Field crop: tomato
Growth stage: 1
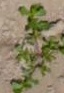
Species: portulaca